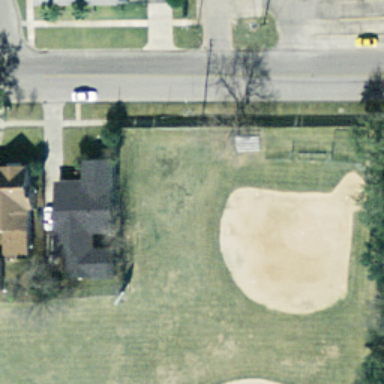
This is a baseball diamond .